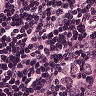
Metastatic tissue present: yes